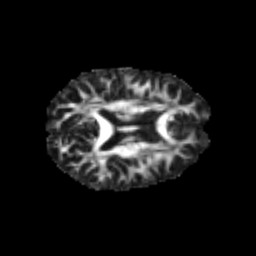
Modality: FA
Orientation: axial
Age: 31
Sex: female
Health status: healthy